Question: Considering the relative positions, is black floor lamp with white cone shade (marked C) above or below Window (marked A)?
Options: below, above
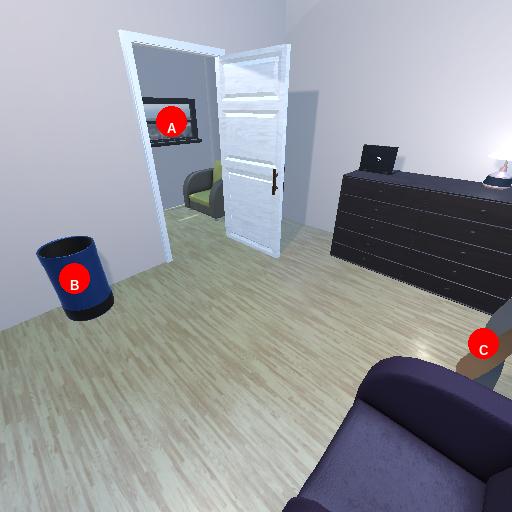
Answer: below